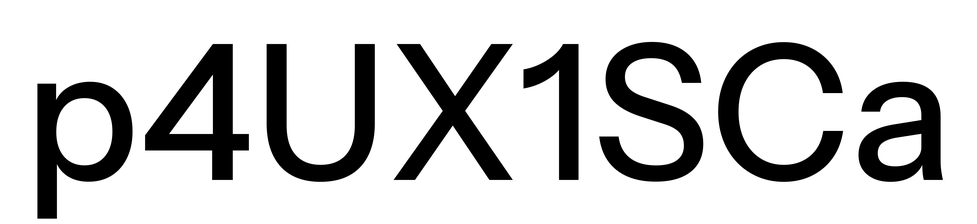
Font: InstrumentSans_Medium